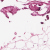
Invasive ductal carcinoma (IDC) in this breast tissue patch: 0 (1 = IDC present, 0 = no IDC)